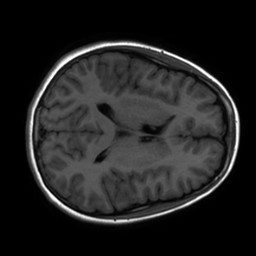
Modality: inplaneT1
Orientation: axial
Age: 17
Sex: female
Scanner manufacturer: ge
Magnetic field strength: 3 T
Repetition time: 2.297 s
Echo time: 0.02273 s